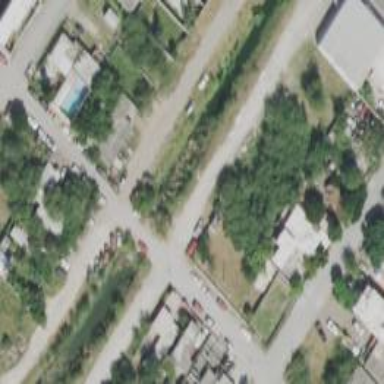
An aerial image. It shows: Residential road with bridge.